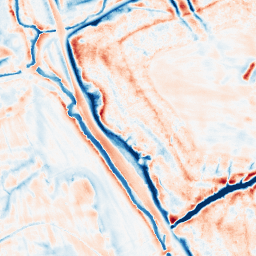
Category: edge_preserving
Decomposition family: bilateral
Decomposition parameters: d: 21
sigma_color: 100
sigma_space: 150
Upsampling method: bspline
Upsampling parameters: scale: 8
Upsampling scale: 8